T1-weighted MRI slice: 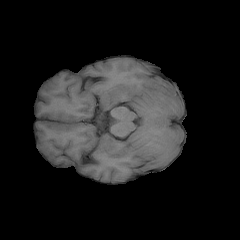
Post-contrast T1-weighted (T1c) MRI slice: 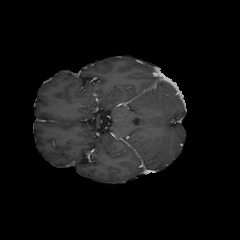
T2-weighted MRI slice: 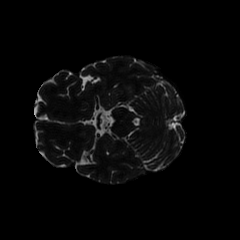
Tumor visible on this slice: no